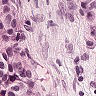
Metastatic tissue present: yes